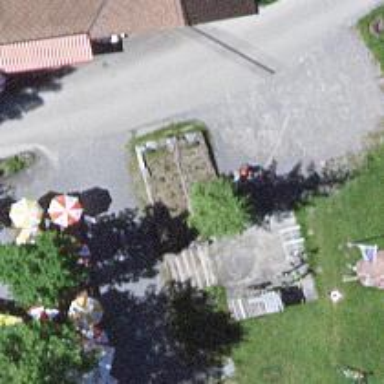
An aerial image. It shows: Charging station.